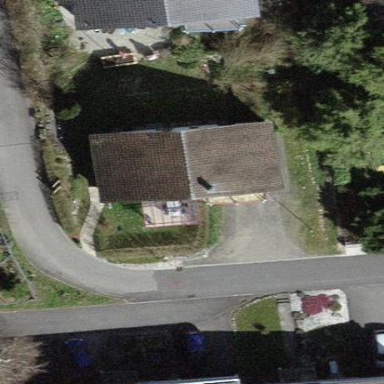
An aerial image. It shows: Building with tile roof.